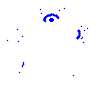
Particle: electron